Question: I have been trying to implement drag and drop functionality for buttons in my angular application using InteractJS
I wanted to call a method defined in class from drop event of interactable div, but getting following error.

My current code:
HTML
'''
<div class="example-box drag-drop plugins">
Image
</div>
<div class="dropzone">
<h3 style="color:white;">Dropzone</h3>
</div>
'''
TS
'''
interact('.dropzone').dropzone({
overlap: 0.75,
accept: '.plugins',
ondrop: this.onDrop,
})
interact('.drag-drop')
.draggable({
inertia: false,
autoScroll: true
})
}
methods() {
console.log("Inside methods()");
}
onDrop(event) {
event.preventDefault();
this.methods();
}
'''
I have trimmed down the code to make more readable. I was guessing that maybe when event is fired angular is not in control, so is actually undefined.
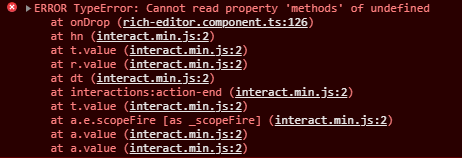
Answer: You need to <URL>' function inside the event handler. Try the following
'''
interact('.dropzone').dropzone({
overlap: 0.75,
accept: '.plugins',
ondrop: this.onDrop.bind(this), // <-- use 'bind()' here
})
'''